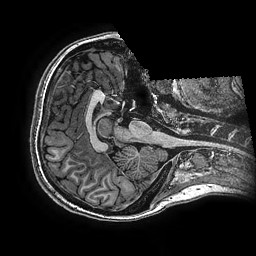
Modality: T1w
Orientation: axial
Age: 17
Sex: female
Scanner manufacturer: ge
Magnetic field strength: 3 T
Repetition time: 0.00766 s
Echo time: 0.003476 s